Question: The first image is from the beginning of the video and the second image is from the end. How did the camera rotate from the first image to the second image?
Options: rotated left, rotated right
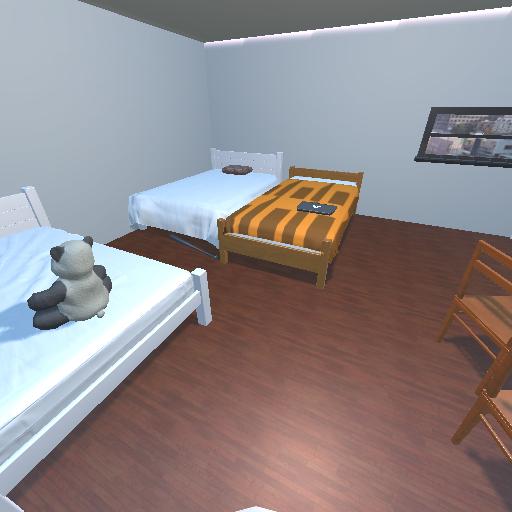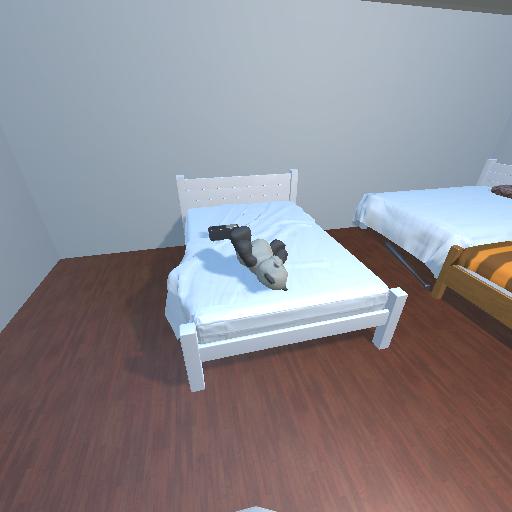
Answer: rotated left